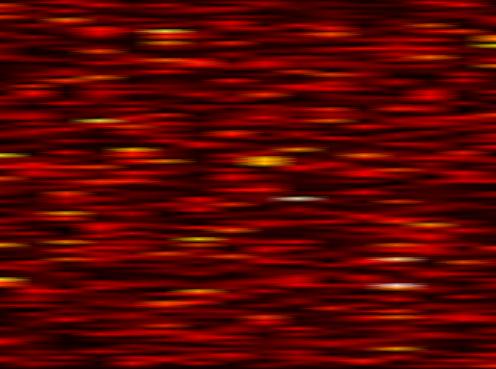
Label: FOFDM